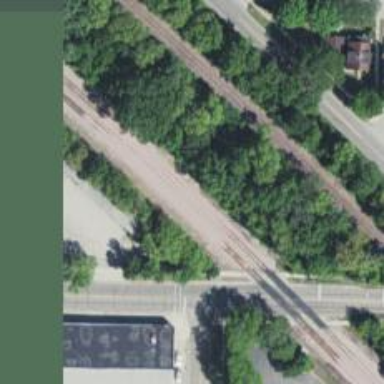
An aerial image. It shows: Railway siding for service.